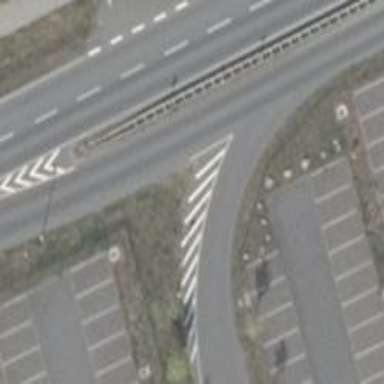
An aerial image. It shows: Asphalt parking aisle along service road.